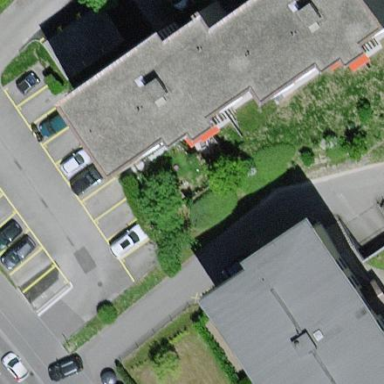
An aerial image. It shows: Street-side parking lot with asphalt surface.